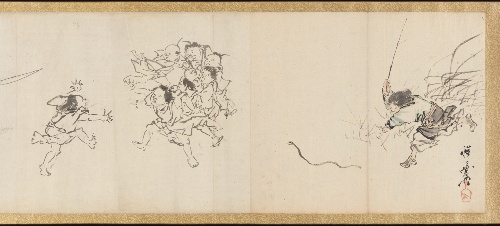
Artist: Kawanabe Kyōsai 河鍋暁斎
Artist bio: Japanese, 1831–1889
Date: 19th century
Object type: Handscroll
Classification: Paintings
Medium: Handscroll; wash drawing
Culture: Japan
Period: Meiji period (1868–1912)
Dimensions: 20 ft. 8 in. x 10 7/8 in. (629.9 x 27.6 cm)
Department: Asian Art
Credit line: Fletcher Fund, 1937
Accession year: 1937
Repository: Metropolitan Museum of Art, New York, NY
Tags: Foxes|Boys|Men|Snakes|Buffalos